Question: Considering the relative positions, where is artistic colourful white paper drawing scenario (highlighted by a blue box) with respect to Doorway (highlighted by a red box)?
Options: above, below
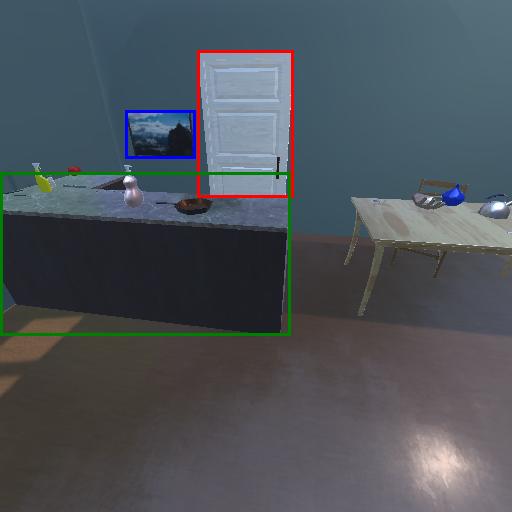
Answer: above